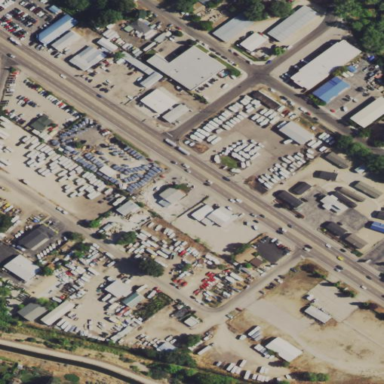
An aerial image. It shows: Retail area.